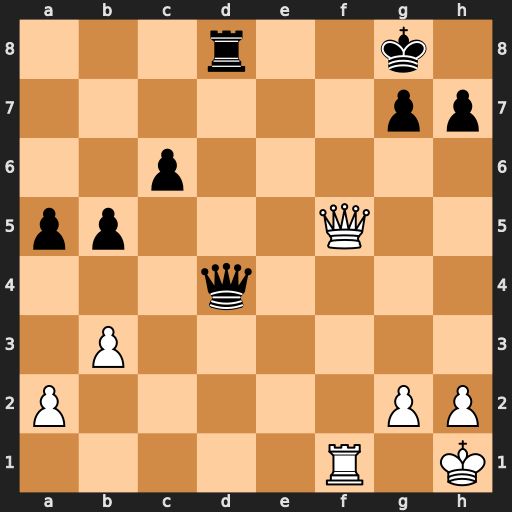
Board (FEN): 3r2k1/6pp/2p5/pp3Q2/3q4/1P6/P5PP/5R1K
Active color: w
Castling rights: -
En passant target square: -
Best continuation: Qf7+ Kh8 Qf8+ Rxf8 Rxf8#